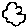
Label: cloud